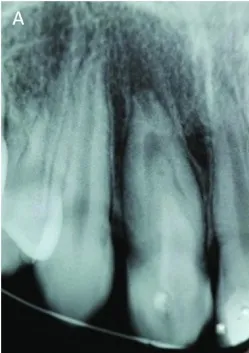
Radiographic examinations of case 2. . (
A) Maxillary lateral incisor showing dens invaginatus and periapical lesion.
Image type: radiology (x_ray)